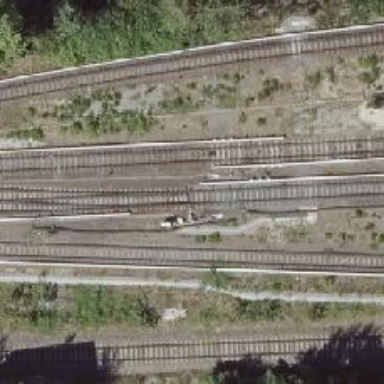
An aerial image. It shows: Light rail electrified railway.